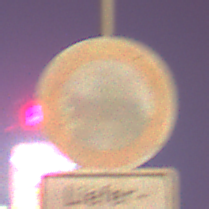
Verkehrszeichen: VerbotFahrzeugeAllerArt
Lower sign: BesondereFahrzeugeUndTransportgueter5
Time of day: Night
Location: Outdoor (Urban)
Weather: PartlyCloudy
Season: NotSpecified
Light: Natural